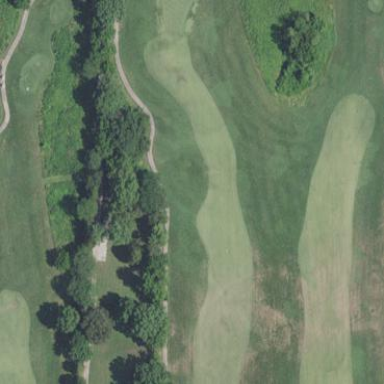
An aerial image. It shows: Golf fairway surrounded by grass.